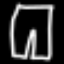
Label: pants